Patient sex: M
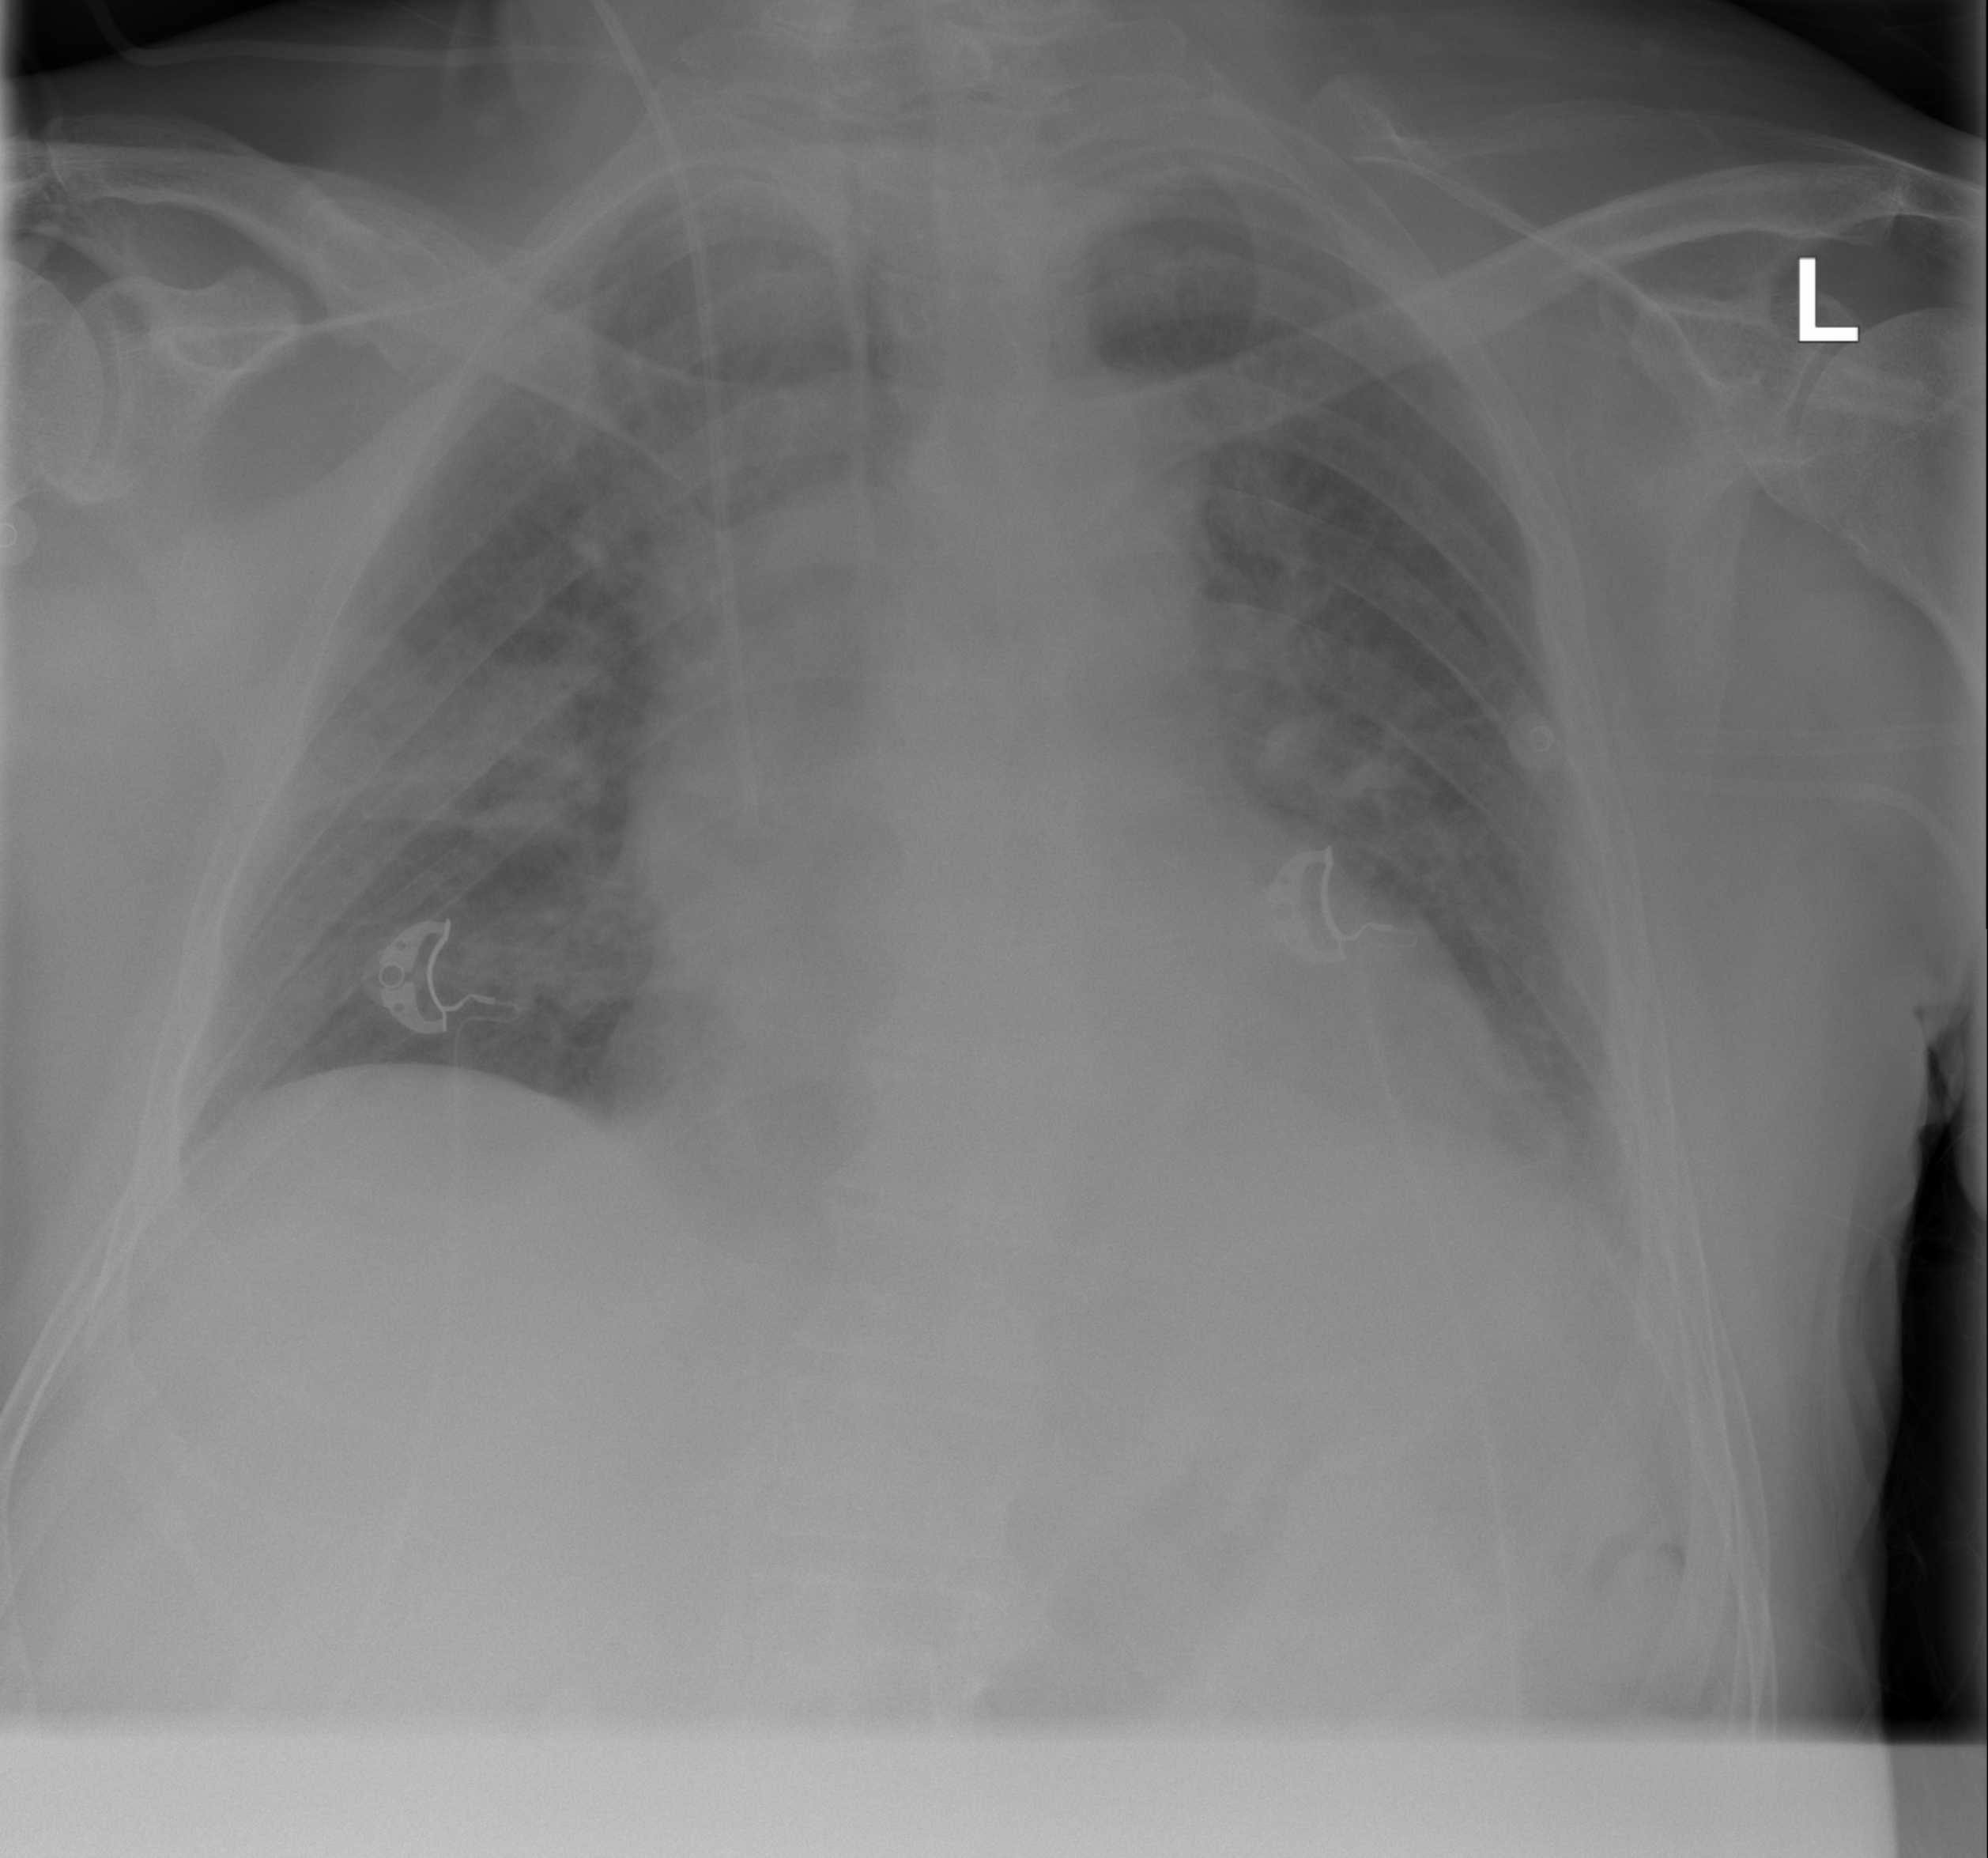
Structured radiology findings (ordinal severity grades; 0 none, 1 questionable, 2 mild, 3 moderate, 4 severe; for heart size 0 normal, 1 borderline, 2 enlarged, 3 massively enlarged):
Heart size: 0
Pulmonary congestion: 0
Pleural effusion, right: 0
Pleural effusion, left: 2
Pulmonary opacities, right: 3
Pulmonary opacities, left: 0
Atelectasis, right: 2
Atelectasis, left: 2